The plot shows how the frequency content of a rotor-rig vibration signal evolves over time (STFT spectrogram). Diagnose the rotating machine from this image, choosing from: normal, misalignment, unbalance, looseness.
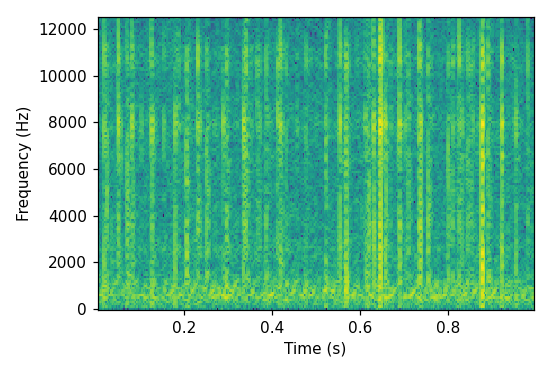
Answer: normal